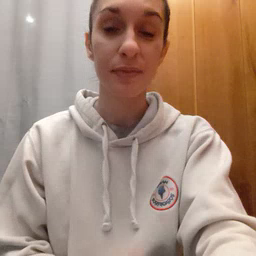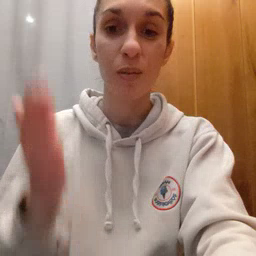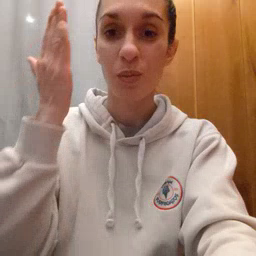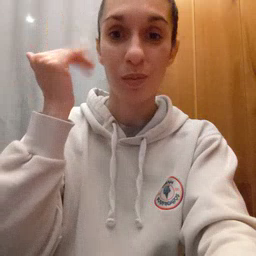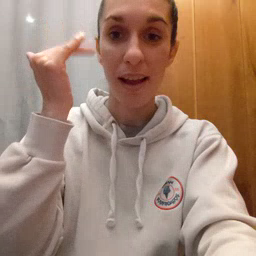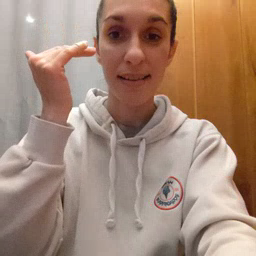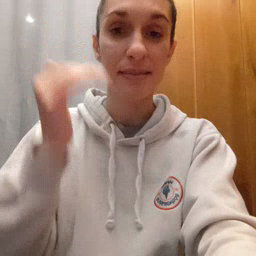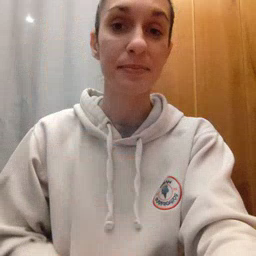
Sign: why